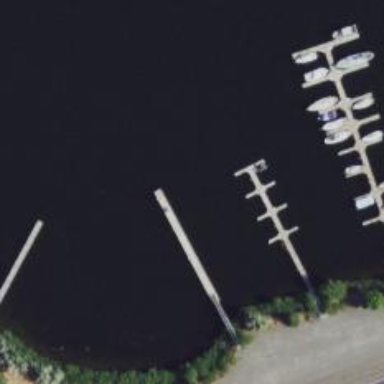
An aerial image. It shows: Marina on leisure land.